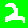
Digit: 2